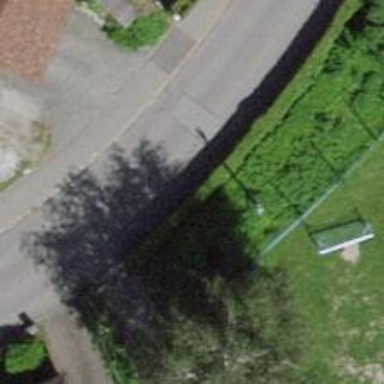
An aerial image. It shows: Hedge barrier.